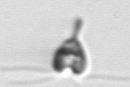
Label: Pyramimonas_longicauda